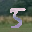
Label: 5